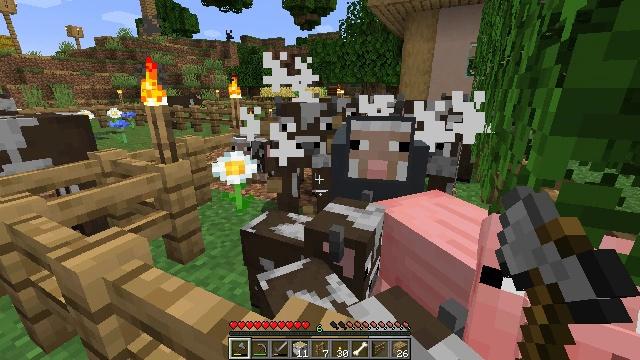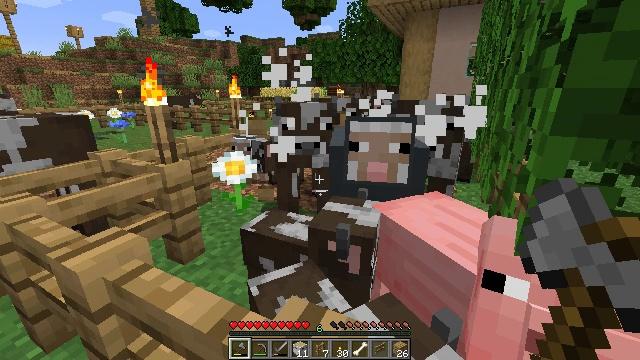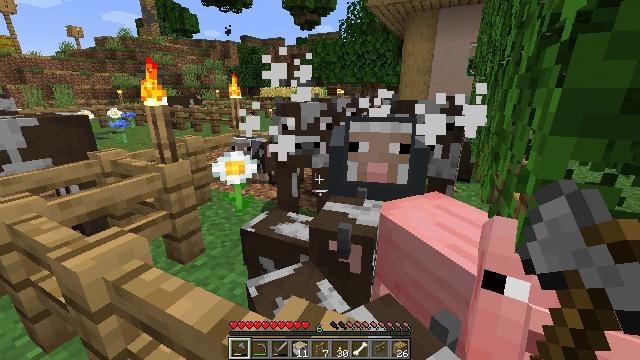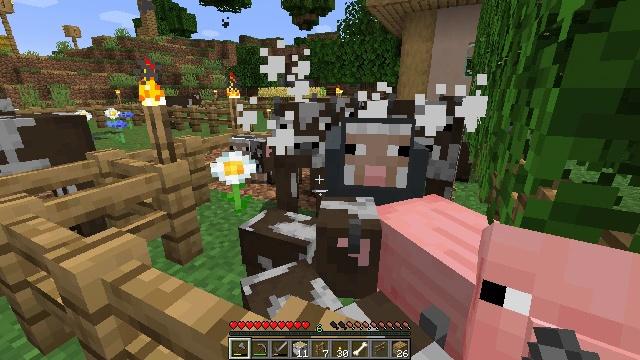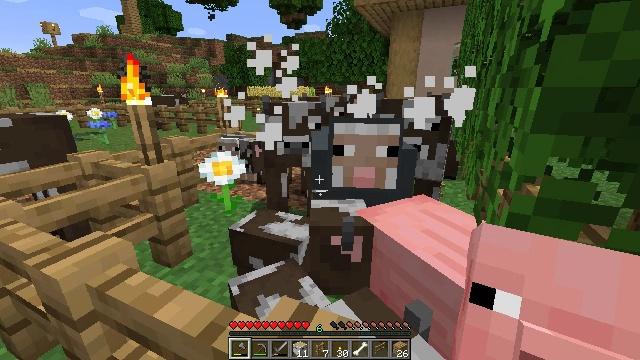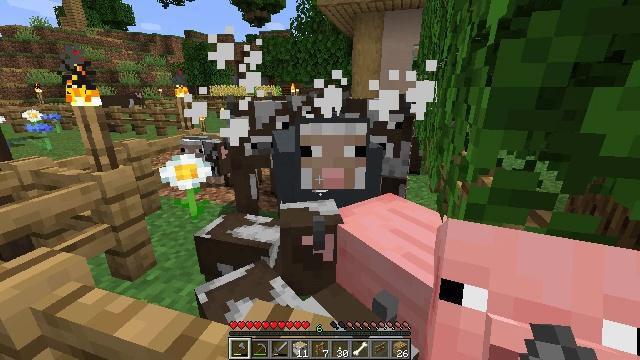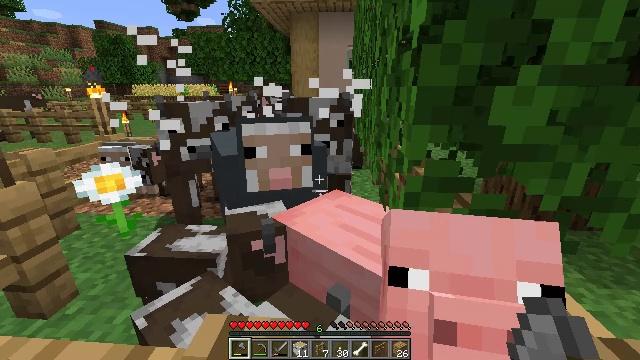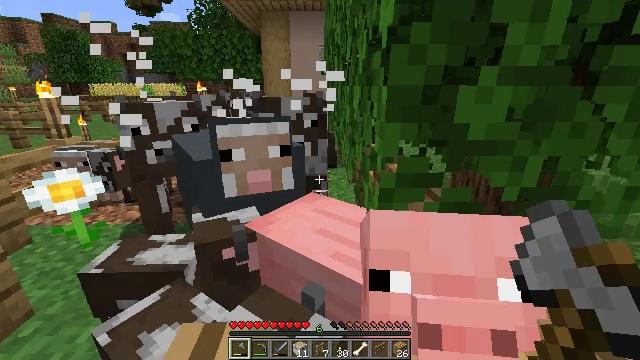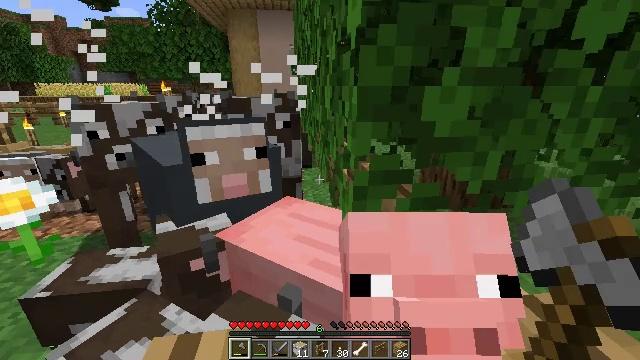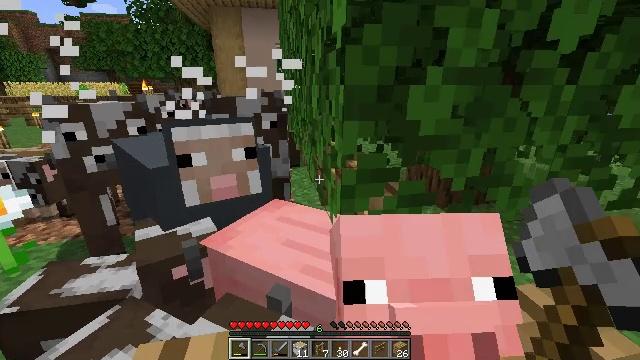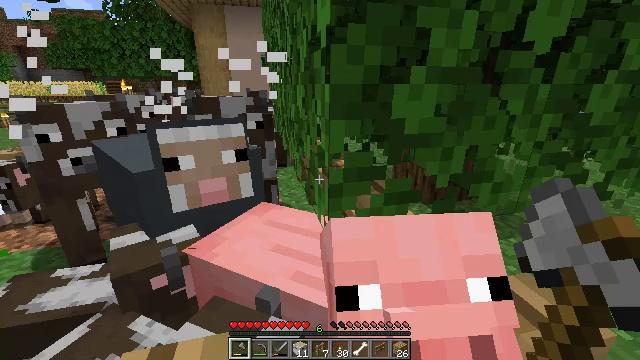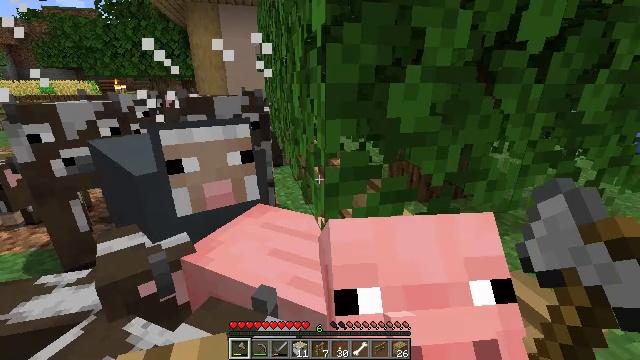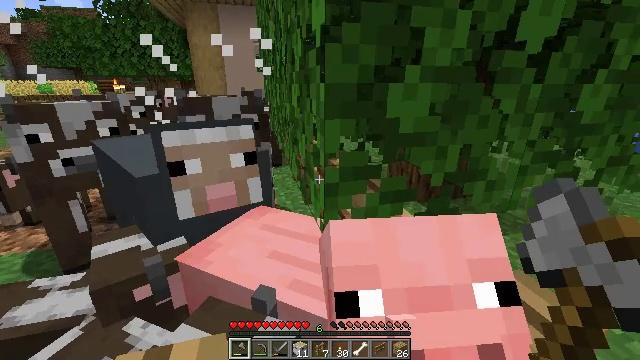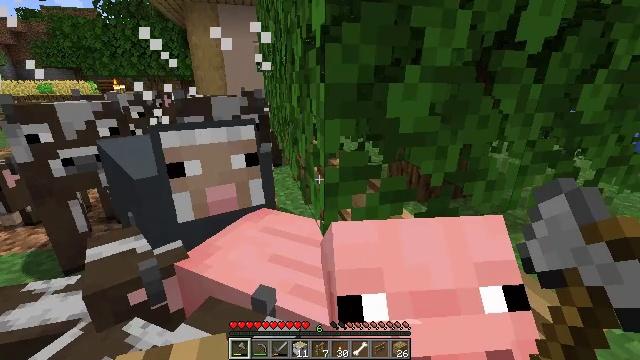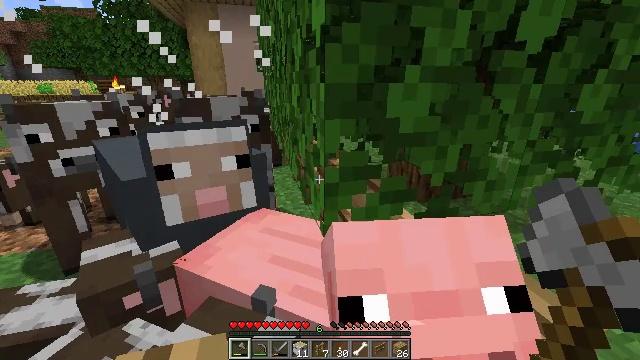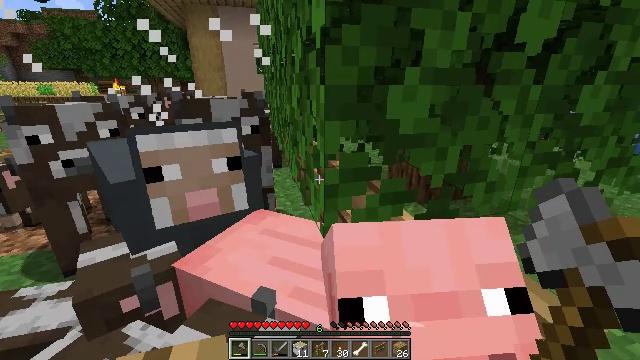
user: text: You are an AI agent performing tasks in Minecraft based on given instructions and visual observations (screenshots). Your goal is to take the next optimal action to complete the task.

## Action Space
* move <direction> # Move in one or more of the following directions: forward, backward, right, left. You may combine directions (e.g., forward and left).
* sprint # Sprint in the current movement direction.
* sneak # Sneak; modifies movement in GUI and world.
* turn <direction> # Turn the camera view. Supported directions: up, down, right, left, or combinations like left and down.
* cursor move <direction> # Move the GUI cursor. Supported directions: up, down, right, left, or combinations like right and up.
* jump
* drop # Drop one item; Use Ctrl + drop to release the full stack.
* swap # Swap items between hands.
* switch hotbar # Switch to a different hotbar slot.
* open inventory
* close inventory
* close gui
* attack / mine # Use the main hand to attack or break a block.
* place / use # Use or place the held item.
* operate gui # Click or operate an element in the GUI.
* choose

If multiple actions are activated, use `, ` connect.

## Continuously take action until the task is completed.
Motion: motion action
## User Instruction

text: Kill the sheep.
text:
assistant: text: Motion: attack / mine
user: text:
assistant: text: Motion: attack / mine
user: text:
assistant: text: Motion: no_op
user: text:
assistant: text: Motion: turn right
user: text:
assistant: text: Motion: turn right
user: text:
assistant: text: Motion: turn right
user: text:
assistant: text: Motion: turn right
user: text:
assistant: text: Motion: turn right
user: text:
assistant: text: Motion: turn right
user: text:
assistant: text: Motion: turn right
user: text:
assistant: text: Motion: no_op
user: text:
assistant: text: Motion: no_op
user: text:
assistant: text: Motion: no_op
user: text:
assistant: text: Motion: no_op
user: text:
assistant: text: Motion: no_op
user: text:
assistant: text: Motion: no_op
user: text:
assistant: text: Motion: no_op
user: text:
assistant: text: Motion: turn left
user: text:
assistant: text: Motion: turn left and up
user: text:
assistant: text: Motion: turn left
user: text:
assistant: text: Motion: turn left
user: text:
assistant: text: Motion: no_op
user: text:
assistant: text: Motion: no_op
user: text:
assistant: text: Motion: no_op
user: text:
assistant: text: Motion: turn down
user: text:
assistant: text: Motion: no_op
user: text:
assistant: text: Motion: no_op
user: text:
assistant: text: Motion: no_op
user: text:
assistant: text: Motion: turn right
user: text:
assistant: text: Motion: turn right